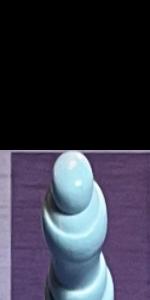
Label: Empty